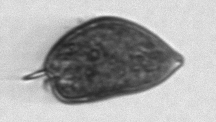
Label: Prorocentrum_micans